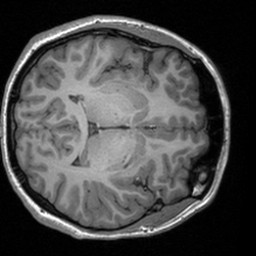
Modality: T1w
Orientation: axial
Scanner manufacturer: siemens
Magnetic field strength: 3 T
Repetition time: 1.9 s
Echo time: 0.00226 s